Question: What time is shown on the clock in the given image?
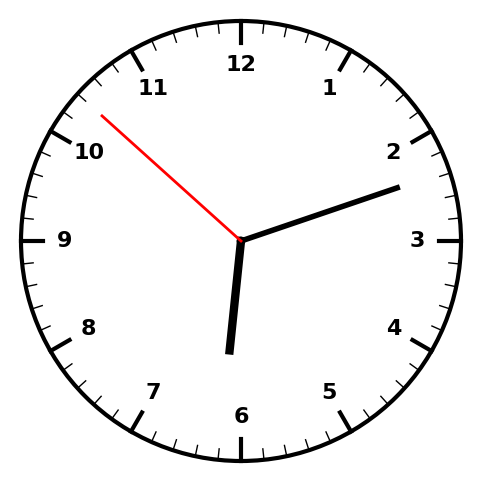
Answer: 06:11:52